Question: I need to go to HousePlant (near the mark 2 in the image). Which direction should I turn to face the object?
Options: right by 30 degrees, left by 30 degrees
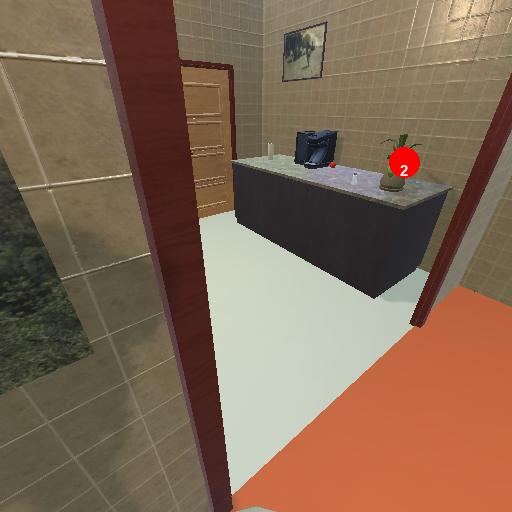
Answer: right by 30 degrees